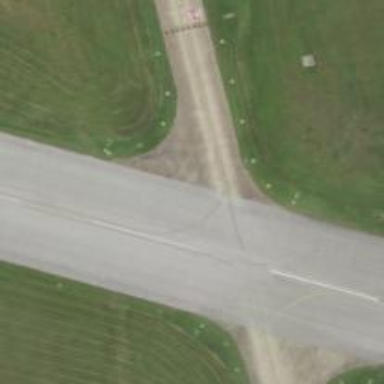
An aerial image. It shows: View of taxiway at the airport.